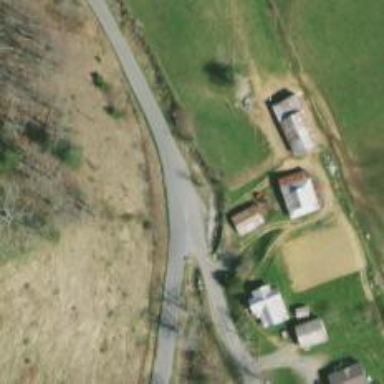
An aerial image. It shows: Culvert tunnel.